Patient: sex F, age 64
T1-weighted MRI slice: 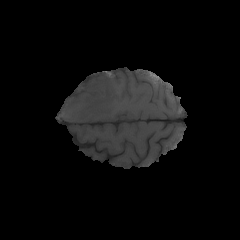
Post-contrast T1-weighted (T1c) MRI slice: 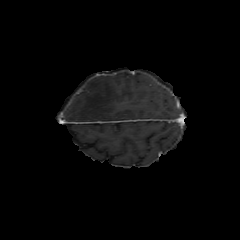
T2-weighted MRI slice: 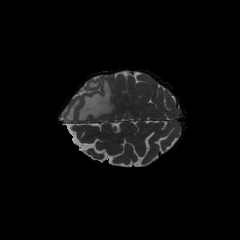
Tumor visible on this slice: yes
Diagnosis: Glioblastoma, IDH-wildtype
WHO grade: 4